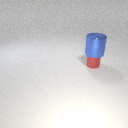
large blue metal cylinder above small red metal cylinder